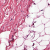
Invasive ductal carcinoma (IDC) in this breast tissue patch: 0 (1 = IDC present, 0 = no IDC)